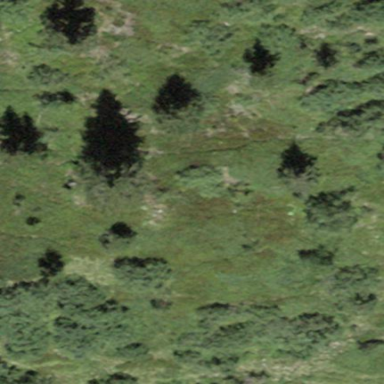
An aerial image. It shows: Patch of scrub vegetation.